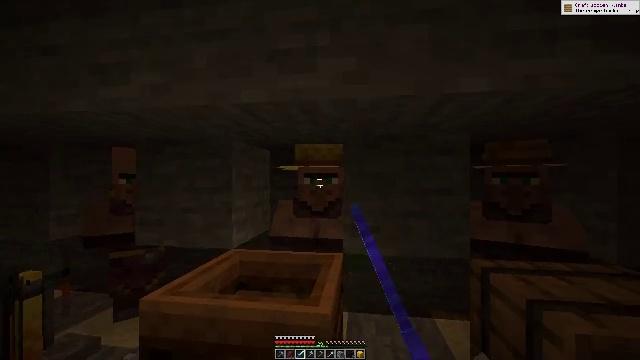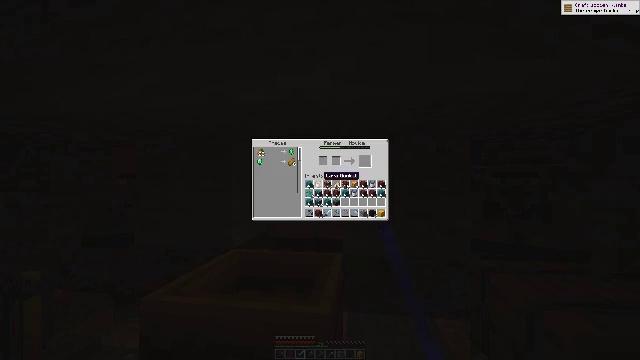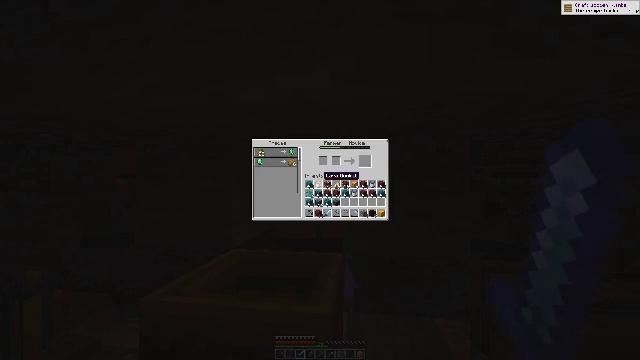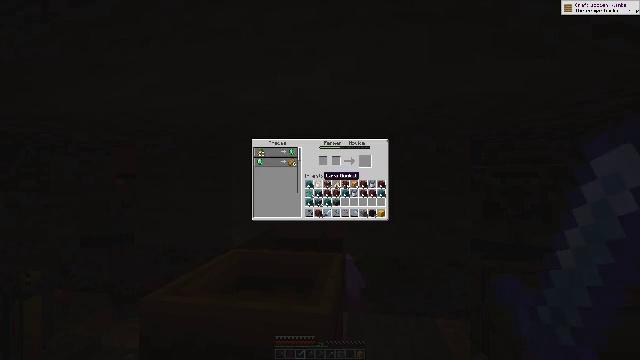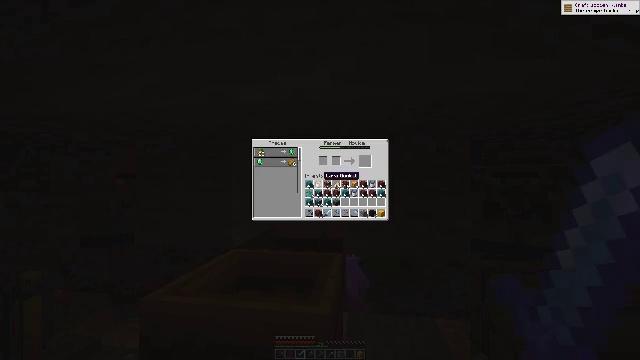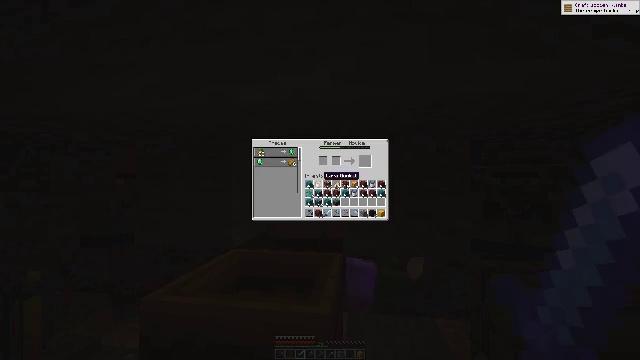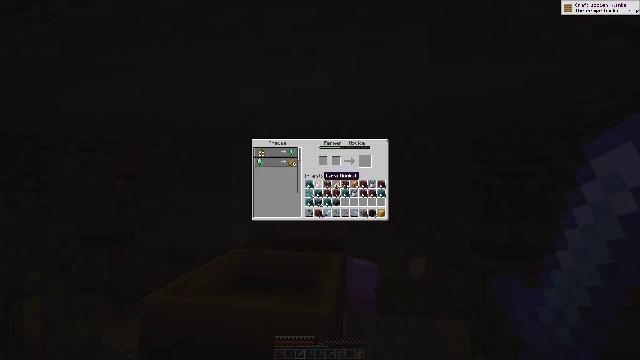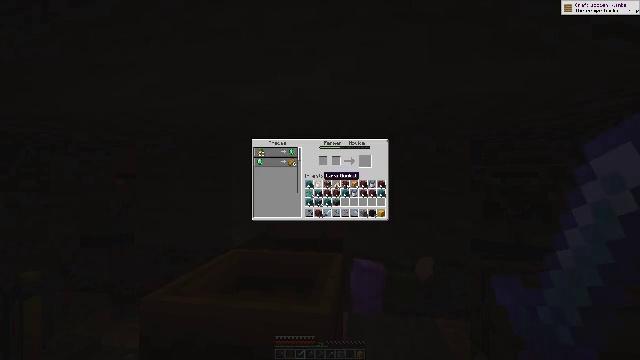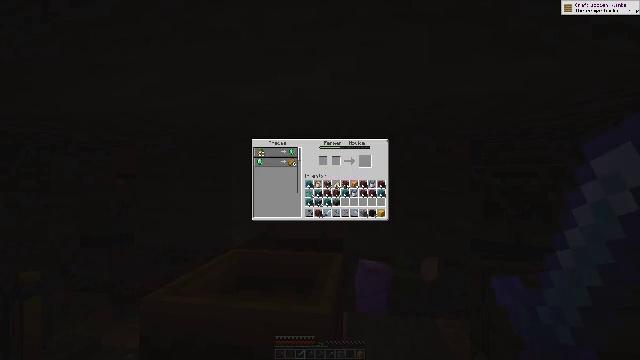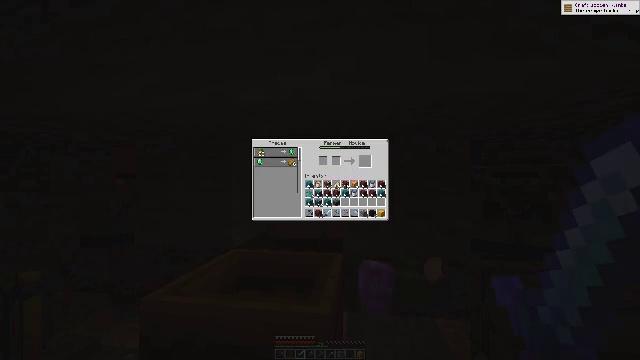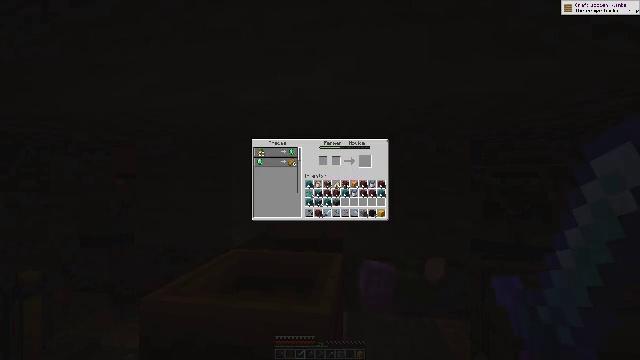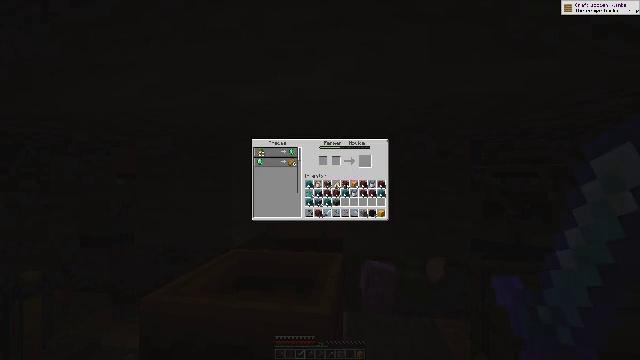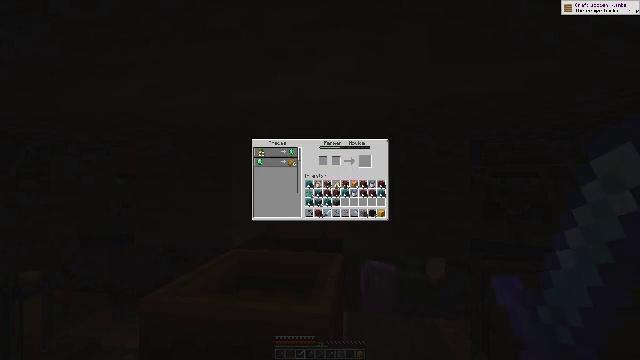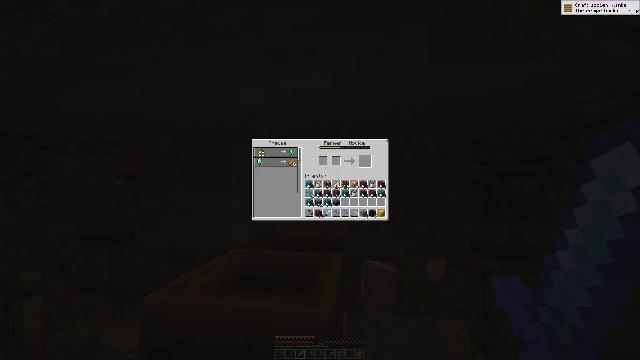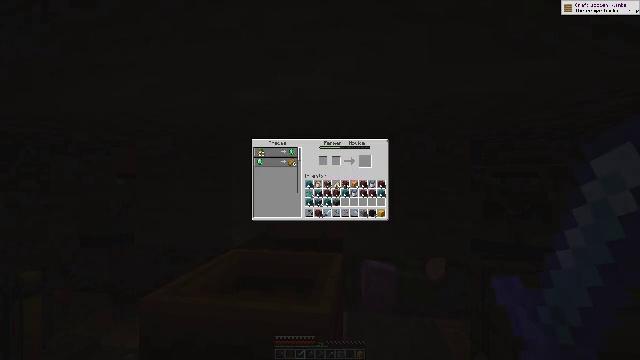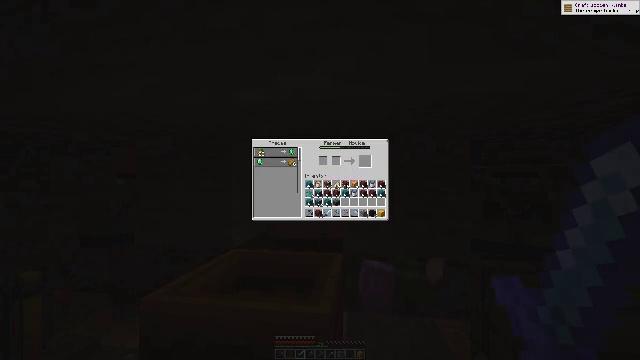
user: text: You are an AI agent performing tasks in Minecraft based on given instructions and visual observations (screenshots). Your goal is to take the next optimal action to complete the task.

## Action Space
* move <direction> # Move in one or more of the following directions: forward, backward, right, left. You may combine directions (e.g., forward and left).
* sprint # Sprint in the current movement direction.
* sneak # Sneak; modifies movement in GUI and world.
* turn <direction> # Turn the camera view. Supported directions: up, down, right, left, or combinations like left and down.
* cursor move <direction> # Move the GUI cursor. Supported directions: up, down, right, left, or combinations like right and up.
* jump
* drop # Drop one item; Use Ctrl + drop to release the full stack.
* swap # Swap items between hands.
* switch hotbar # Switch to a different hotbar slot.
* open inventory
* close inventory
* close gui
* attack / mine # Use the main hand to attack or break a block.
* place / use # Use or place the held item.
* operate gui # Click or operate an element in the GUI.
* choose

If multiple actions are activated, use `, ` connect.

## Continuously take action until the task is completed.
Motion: motion action
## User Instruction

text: Collect vines by mining them.
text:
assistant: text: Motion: no_op
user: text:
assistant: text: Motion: no_op
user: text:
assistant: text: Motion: no_op
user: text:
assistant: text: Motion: no_op
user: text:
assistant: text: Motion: no_op
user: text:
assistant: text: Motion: no_op
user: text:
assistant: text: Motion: no_op
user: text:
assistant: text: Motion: no_op
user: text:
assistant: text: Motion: turn up
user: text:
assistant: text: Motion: turn right and up
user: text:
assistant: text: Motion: turn up
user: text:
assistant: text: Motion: no_op
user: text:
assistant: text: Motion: no_op
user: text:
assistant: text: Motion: no_op
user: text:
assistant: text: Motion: no_op
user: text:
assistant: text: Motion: turn left and down, open inventory
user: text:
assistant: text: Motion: turn left and down, open inventory
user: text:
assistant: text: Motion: turn left and down, open inventory
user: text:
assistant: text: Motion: move forward, turn left and down
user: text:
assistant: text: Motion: move forward, turn left and down
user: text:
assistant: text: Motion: move forward, turn left and down
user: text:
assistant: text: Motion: move forward
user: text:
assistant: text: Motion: move forward and move right
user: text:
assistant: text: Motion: move forward and move right, turn left
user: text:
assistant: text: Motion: move forward and move right, turn left
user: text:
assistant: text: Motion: move forward and move right, turn left
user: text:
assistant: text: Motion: move forward and move right, turn left
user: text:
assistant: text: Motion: move forward and move right, turn left
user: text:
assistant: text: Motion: move forward
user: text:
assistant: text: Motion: move forward